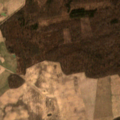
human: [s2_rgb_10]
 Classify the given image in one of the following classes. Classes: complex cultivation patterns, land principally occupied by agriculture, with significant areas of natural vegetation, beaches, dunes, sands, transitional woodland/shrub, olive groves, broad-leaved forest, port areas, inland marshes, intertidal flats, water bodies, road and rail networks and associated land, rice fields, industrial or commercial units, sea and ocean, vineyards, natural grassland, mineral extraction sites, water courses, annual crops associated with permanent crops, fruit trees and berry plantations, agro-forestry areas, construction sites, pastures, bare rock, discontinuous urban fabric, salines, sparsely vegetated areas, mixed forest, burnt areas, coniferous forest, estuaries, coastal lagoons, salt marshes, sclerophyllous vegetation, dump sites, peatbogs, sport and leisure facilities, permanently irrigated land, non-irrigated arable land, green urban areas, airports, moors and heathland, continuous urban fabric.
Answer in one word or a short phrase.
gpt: non-irrigated arable land, complex cultivation patterns, broad-leaved forest